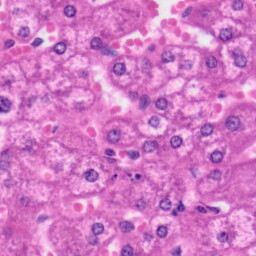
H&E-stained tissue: Liver